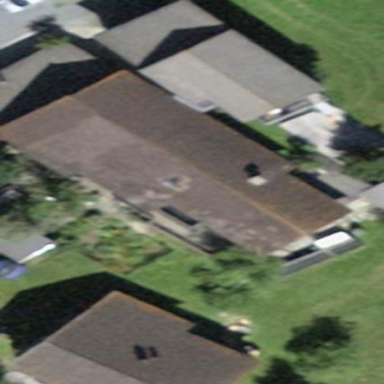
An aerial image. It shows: Building with tile roof.